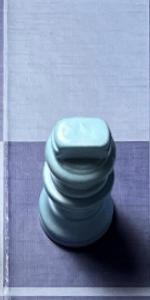
Label: King_White